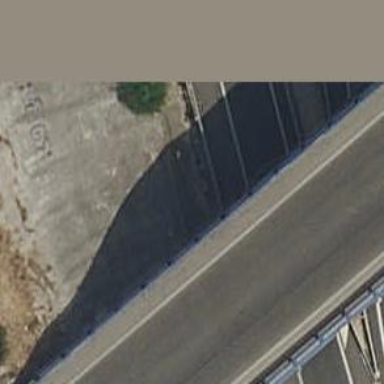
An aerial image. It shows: Asphalt motorway link.